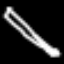
Label: pencil